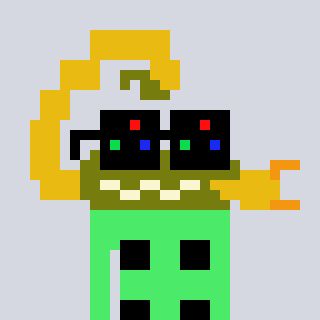
a pixel art character with square black sunglasses, a scorpion-shaped head and a teal-colored body on a cool background